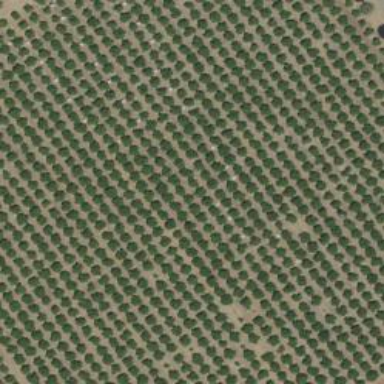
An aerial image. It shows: Orange orchard with beautiful orange trees.